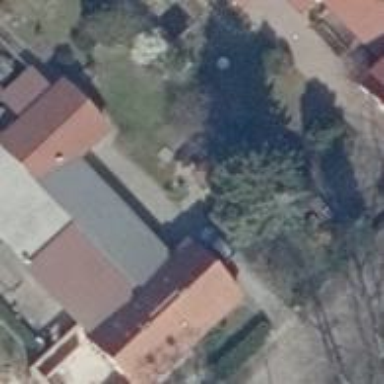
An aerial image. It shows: Semi-detached house.